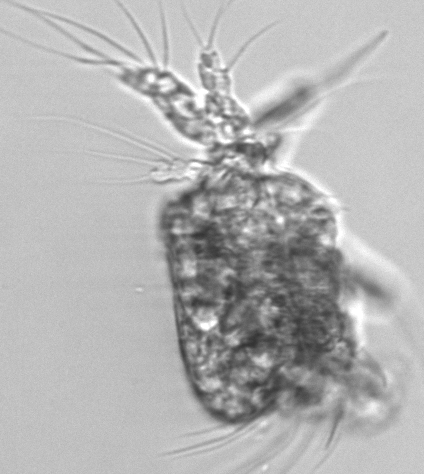
Label: Copepod_nauplii